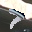
Label: 7